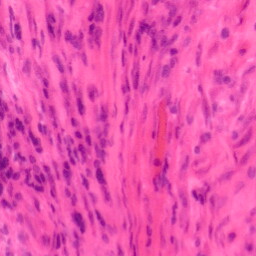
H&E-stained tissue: Colon